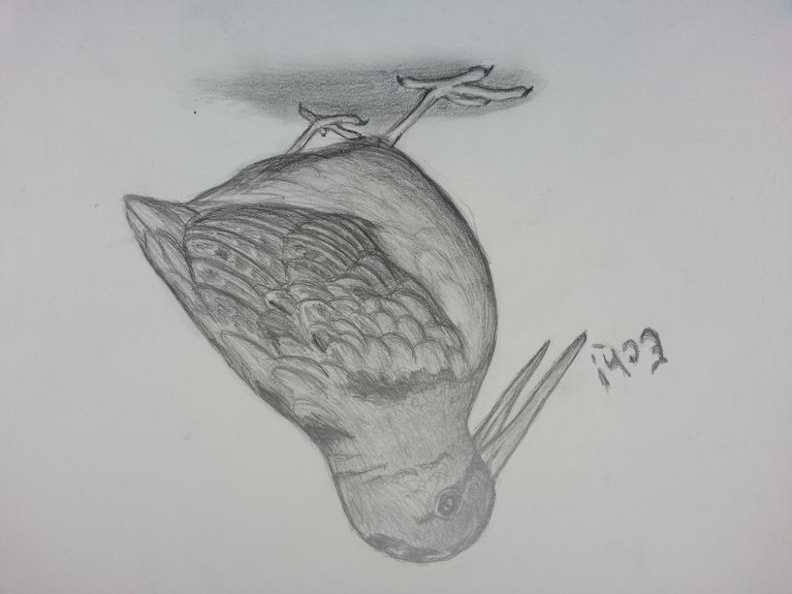
Label: dowitcher